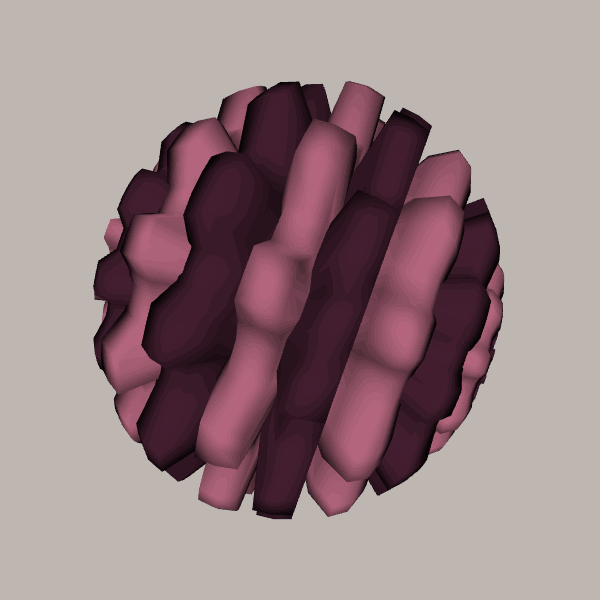
Background: light